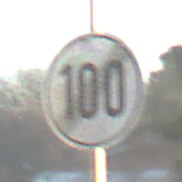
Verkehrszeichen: EndeGeschwindigkeit100
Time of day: SunriseSunset
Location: Outdoor (Nature)
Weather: Clear
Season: NotSpecified
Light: Natural